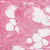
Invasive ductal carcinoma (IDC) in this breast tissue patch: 0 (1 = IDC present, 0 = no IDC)